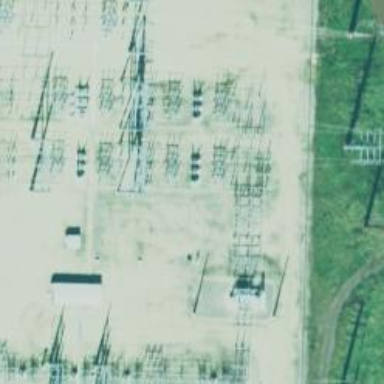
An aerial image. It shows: Switch used for power control.